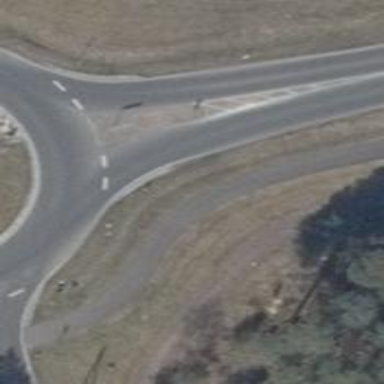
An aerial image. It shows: Road with "give way" sign.